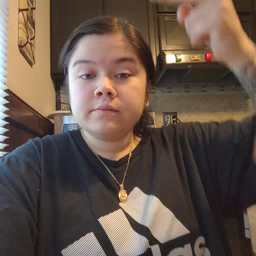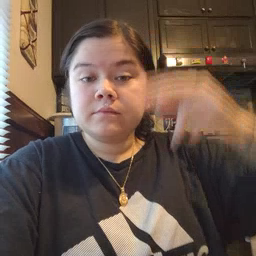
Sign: cereal